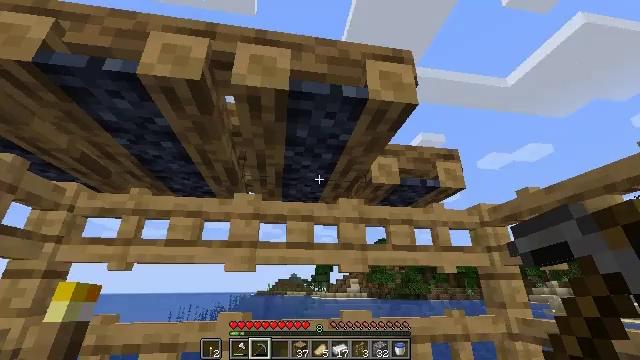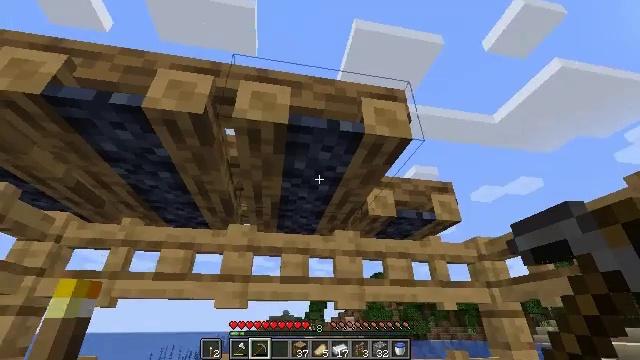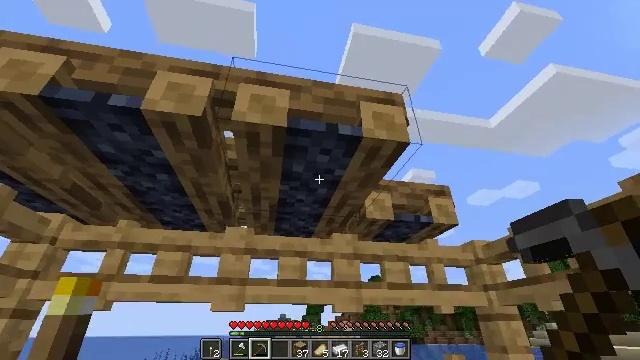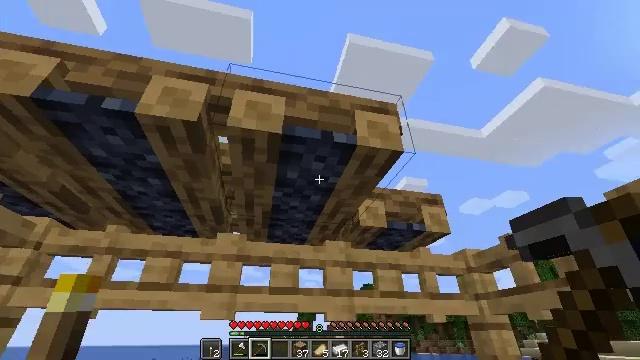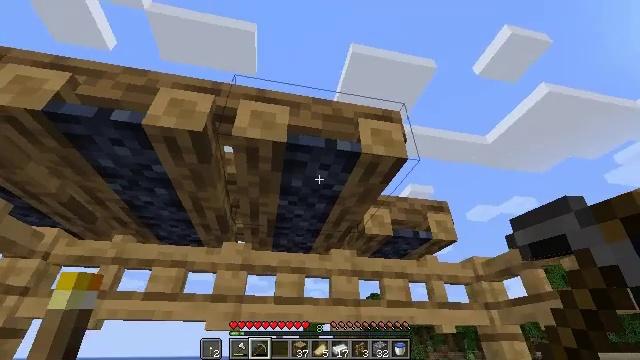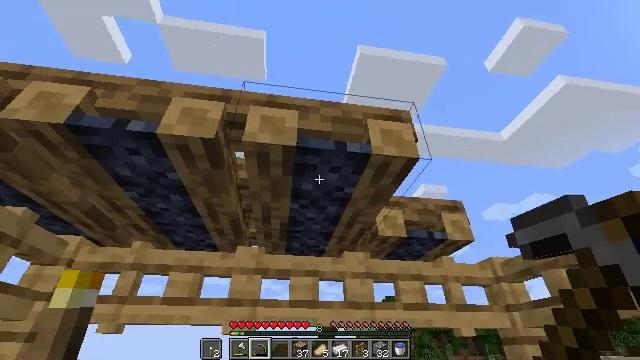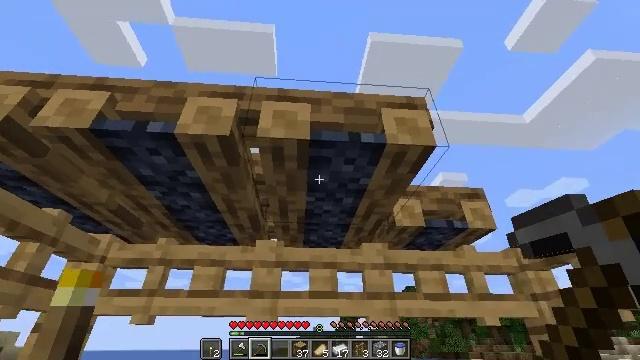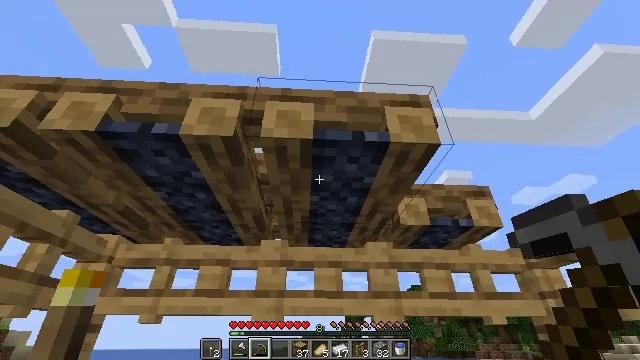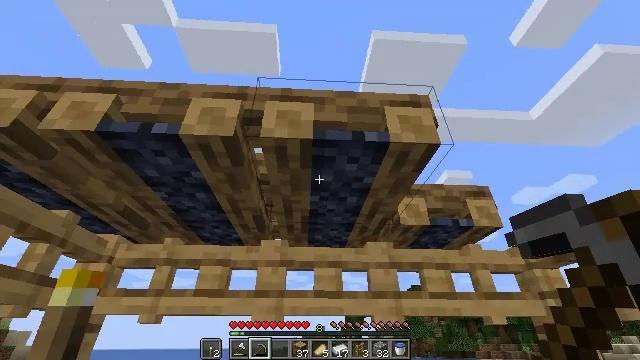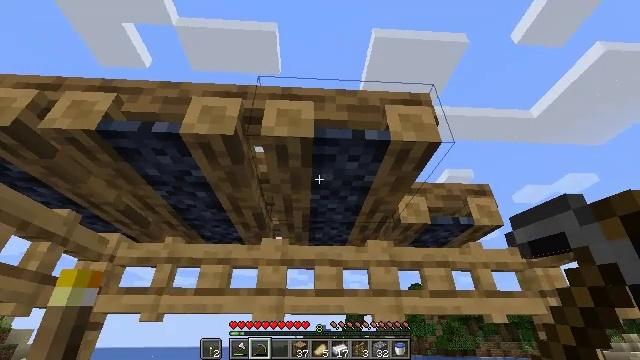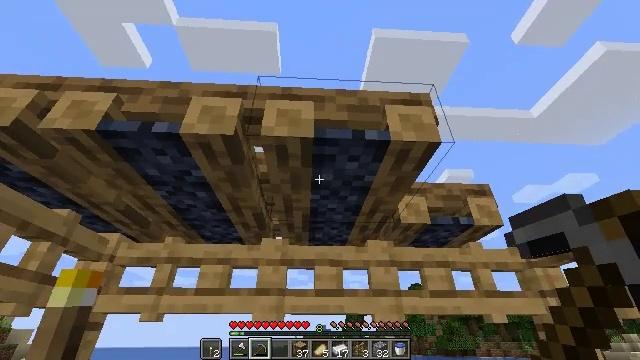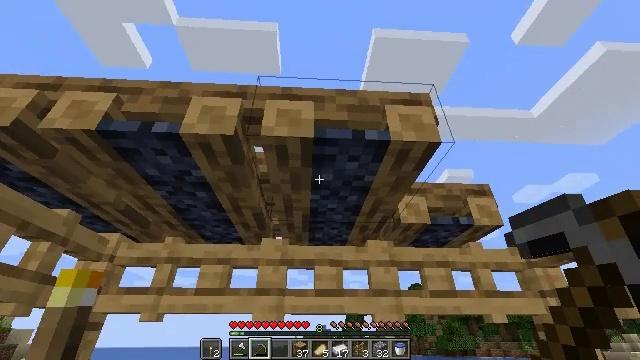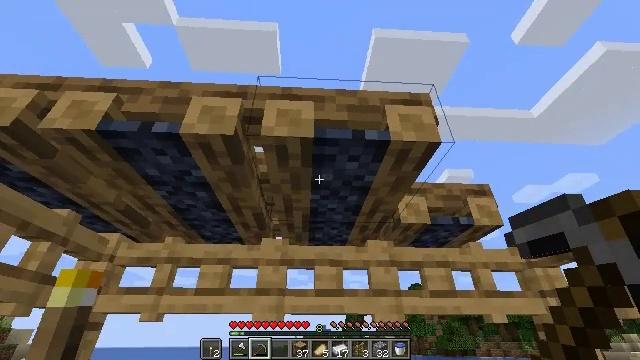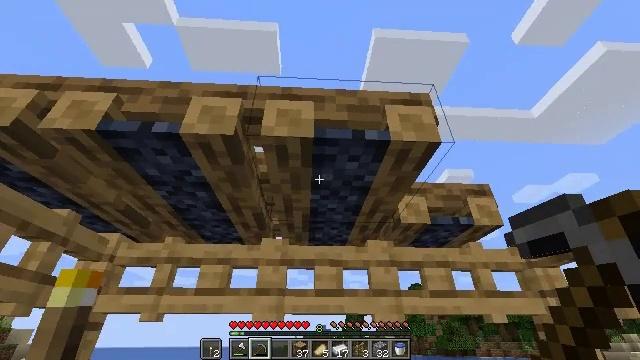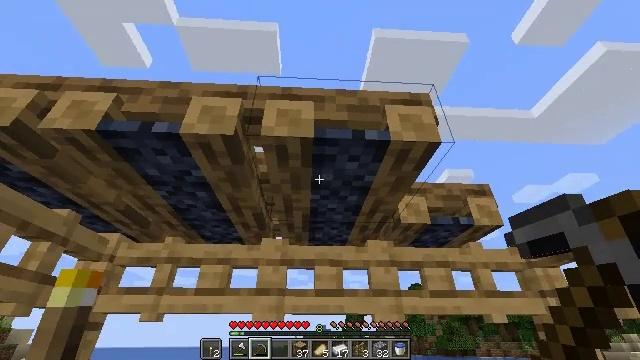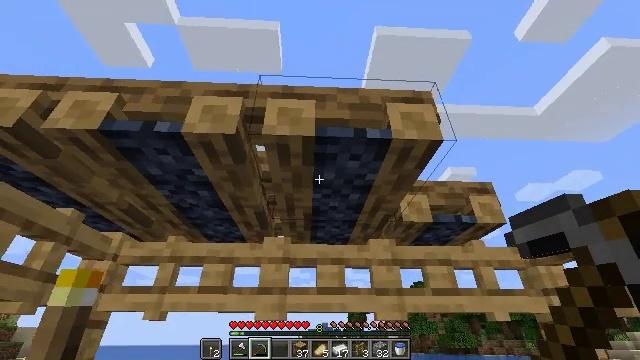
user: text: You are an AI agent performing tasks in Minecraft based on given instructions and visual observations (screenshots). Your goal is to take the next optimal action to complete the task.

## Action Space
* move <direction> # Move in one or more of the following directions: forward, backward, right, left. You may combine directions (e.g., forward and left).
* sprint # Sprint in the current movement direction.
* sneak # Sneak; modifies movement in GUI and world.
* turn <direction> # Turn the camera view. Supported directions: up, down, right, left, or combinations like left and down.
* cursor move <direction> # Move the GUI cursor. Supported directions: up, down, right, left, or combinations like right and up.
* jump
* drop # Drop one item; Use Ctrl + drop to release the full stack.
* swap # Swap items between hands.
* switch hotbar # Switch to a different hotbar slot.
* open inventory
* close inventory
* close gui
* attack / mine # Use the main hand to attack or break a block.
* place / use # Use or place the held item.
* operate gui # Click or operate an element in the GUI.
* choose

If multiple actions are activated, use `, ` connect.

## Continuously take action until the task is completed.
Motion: motion action
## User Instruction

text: Convert an oak log into oak planks.
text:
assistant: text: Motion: turn right and up
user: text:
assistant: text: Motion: no_op
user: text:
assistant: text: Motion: turn right and up
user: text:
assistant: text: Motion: turn left and up
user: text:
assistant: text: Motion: turn left
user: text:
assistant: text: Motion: turn left and down
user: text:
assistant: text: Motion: turn left
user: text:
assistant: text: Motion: no_op
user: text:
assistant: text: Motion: no_op
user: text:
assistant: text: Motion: no_op
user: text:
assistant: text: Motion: no_op
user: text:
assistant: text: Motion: no_op
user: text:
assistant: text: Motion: no_op
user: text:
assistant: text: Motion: no_op
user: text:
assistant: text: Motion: no_op
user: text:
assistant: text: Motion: turn left and down
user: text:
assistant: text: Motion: turn left and down
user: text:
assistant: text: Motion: turn left and down
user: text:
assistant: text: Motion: turn left and down
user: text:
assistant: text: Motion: turn left and down
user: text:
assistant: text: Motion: move forward
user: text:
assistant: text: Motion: move forward, turn left
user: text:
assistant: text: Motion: move forward, turn left
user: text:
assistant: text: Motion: move forward and move right, turn left
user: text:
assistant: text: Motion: move forward and move right, turn left and up
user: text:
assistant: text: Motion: move forward and move right, turn left
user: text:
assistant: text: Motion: move forward, turn left
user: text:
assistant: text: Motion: move forward, turn left
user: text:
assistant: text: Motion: turn left
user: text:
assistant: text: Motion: no_op